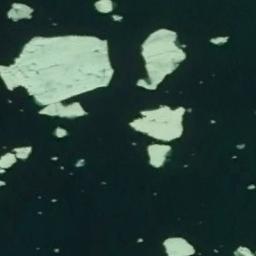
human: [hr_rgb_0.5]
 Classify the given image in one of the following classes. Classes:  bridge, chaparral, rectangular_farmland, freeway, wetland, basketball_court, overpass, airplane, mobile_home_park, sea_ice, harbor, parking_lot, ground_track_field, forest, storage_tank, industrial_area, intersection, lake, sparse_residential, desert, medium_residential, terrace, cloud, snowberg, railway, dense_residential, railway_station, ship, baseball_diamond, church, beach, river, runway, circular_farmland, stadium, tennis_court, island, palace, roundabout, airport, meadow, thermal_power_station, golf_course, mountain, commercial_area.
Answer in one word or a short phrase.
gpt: sea_ice